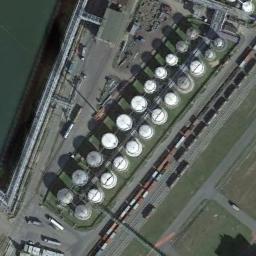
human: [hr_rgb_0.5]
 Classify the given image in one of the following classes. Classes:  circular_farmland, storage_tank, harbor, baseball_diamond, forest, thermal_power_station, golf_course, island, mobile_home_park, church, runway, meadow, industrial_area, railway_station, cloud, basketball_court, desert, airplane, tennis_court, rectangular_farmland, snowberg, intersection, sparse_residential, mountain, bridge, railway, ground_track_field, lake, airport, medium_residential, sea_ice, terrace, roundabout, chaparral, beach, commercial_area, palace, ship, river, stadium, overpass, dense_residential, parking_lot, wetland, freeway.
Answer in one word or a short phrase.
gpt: storage_tank